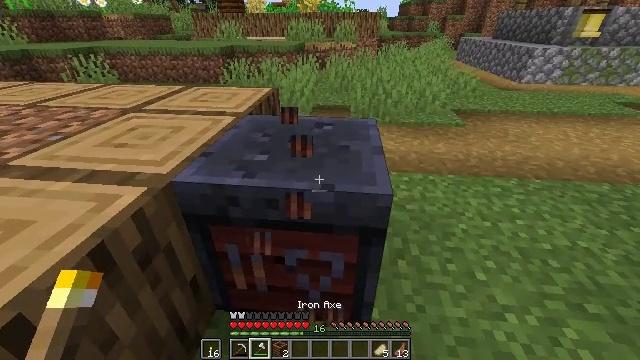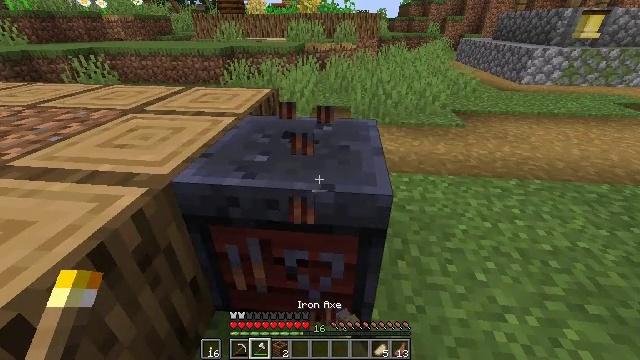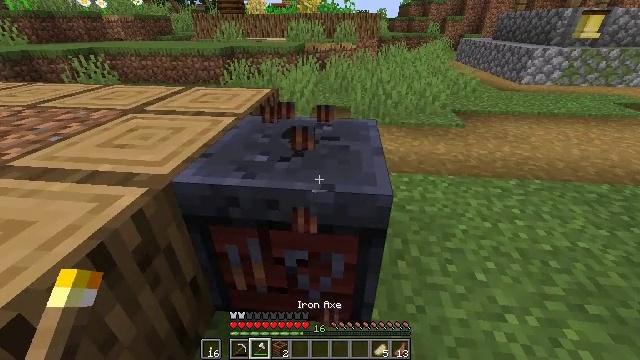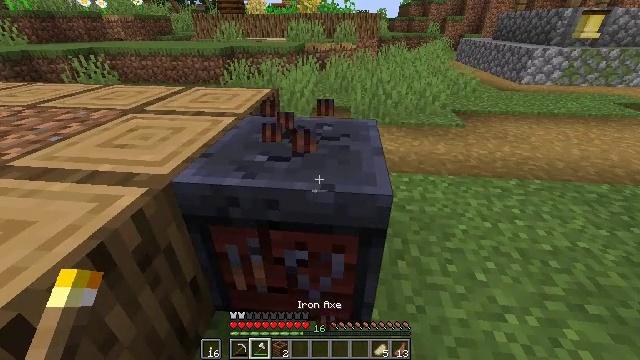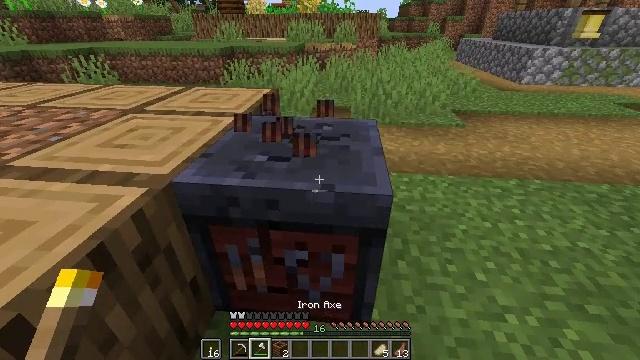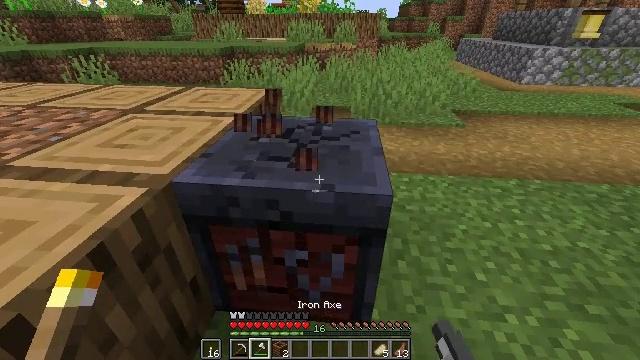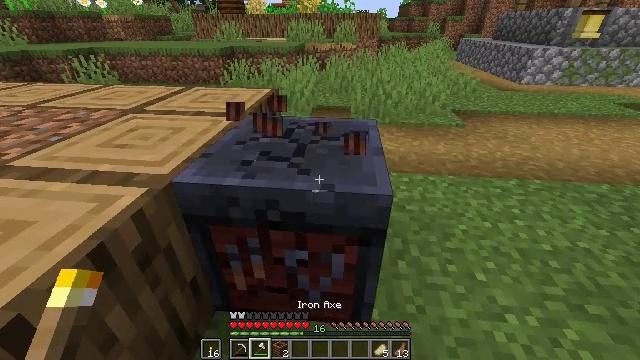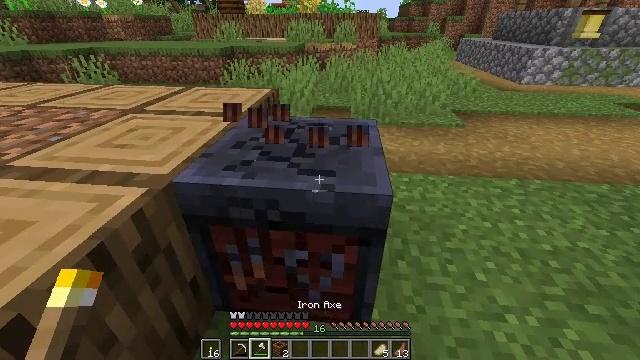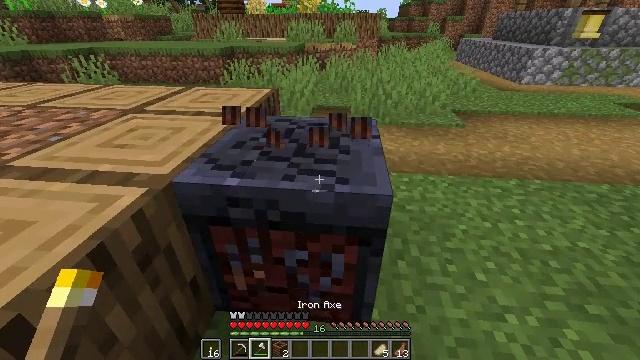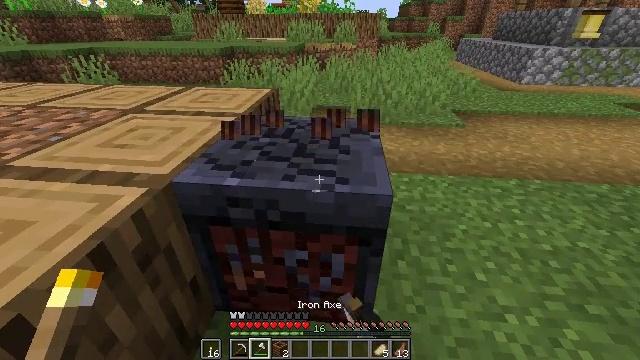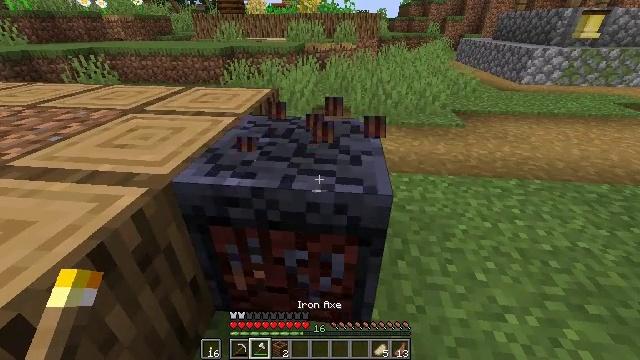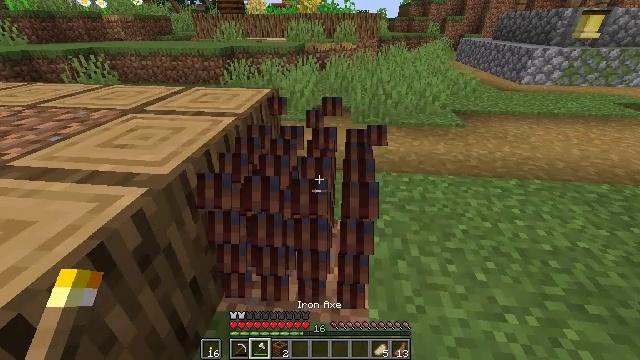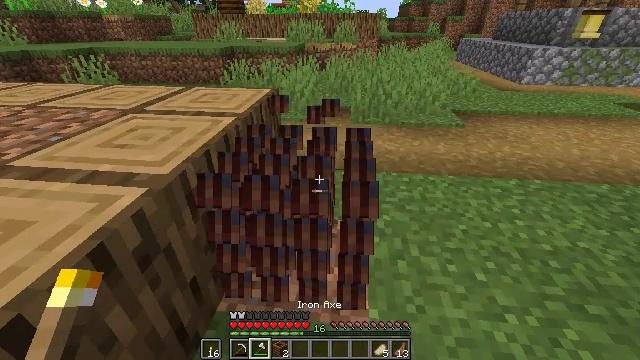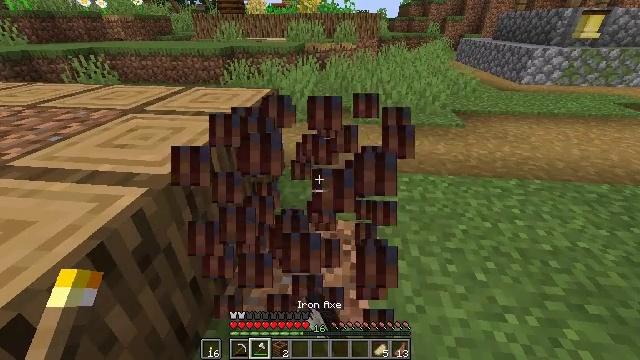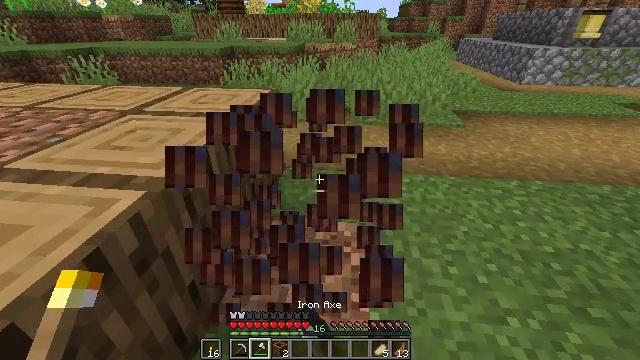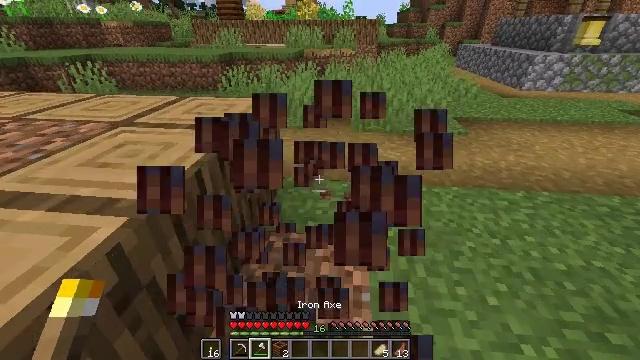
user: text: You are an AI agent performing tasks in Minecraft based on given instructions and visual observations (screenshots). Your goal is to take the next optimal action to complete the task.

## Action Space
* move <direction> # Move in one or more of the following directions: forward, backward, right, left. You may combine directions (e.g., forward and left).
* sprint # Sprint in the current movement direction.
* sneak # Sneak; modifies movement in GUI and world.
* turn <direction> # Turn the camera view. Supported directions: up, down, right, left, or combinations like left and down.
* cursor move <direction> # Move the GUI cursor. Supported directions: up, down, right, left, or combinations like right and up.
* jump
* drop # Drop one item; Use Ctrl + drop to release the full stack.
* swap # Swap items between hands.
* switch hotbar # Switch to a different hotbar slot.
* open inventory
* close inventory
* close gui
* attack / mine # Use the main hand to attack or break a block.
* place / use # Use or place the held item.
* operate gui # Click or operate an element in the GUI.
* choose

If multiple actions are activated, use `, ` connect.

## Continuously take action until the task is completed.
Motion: motion action
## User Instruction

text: Recycle the smithing table.
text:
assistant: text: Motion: attack / mine
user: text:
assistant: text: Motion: attack / mine
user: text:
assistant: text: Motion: attack / mine
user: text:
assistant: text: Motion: attack / mine
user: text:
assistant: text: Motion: attack / mine
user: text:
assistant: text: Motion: attack / mine
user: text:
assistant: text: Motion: attack / mine
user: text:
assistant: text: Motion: attack / mine
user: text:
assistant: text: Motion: attack / mine
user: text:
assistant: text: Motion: attack / mine
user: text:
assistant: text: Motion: attack / mine
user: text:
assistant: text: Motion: attack / mine
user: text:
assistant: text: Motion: attack / mine
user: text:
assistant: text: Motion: move forward, attack / mine
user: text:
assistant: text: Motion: move forward, turn up
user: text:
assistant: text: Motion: no_op